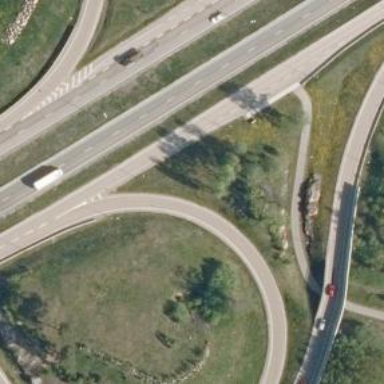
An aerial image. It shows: Trunk link road with asphalt surface.